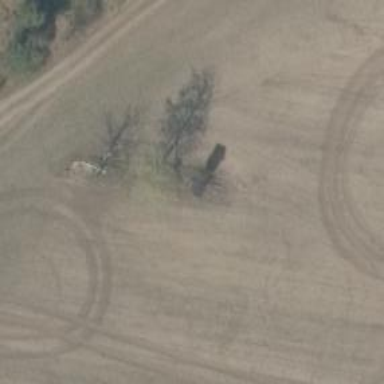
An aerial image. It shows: Hunting stand.